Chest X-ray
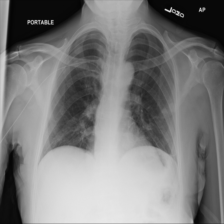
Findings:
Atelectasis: negative
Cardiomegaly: negative
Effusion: negative
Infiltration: negative
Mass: negative
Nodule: negative
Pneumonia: negative
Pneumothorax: negative
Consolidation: negative
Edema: negative
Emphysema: negative
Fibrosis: negative
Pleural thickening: negative
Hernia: negative